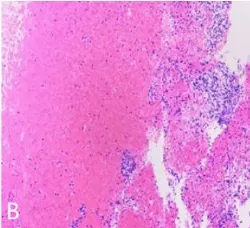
Histopathological examination of the tumor tissue samples showing the fascicles of the spindle cells.
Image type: pathology (h&e)